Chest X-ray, AP view. Patient: 75 years old, sex F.
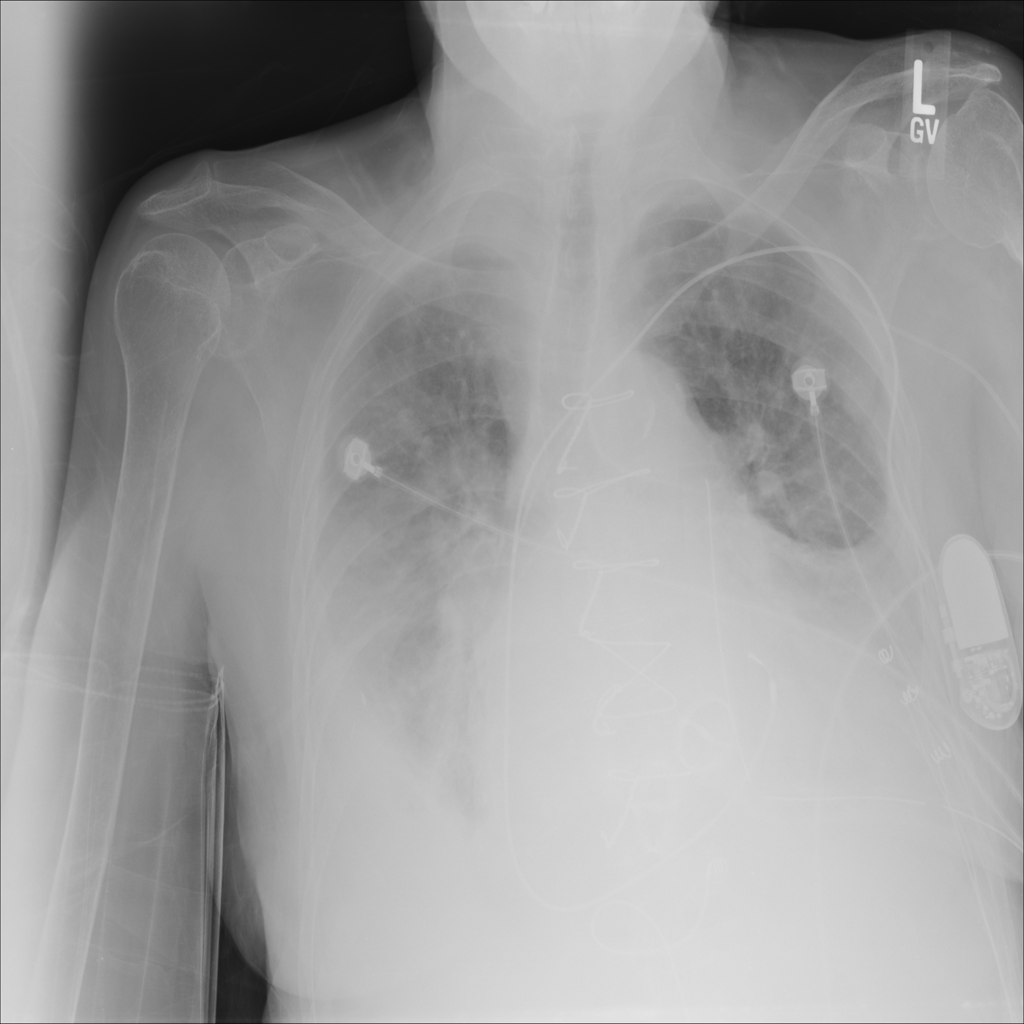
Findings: Effusion